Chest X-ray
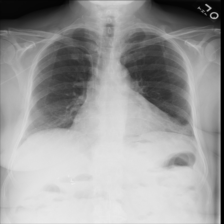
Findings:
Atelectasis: negative
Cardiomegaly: negative
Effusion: negative
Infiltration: positive
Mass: negative
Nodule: negative
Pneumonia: negative
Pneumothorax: negative
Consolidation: negative
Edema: negative
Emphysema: negative
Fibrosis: negative
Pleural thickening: negative
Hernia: negative